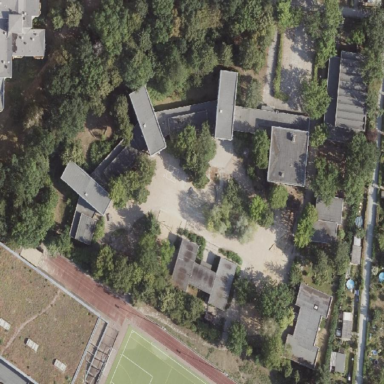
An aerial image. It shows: School.